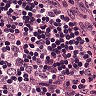
Metastatic tissue present: yes